Current action and preconditions to check: path_clear

Your task: For each precondition in the list above, predict whether it will hold at this action.

Consider the current scene as observed from the mobile robot's camera, and analyze the predicted future states of all dynamic agents (e.g., people, animals, vehicles, or any moving entities) within the NEXT SECOND.

IMPORTANT: Only answer "very likely" if you are absolutely certain—based on strong, clear evidence—that a dynamic agent will violate the precondition in the predicted future state. Do NOT answer "very likely" for unlikely, ambiguous, or low-probability risks.

Ask yourself for each precondition: Is there a high probability, with clear and convincing evidence, that the predicted future states of any dynamic agent will interfere with the predicted future state of the currently executing action within the NEXT SECOND, causing that precondition to fail?

Assess the risk level based on these predictions. Use "likely" or "very likely" if motions create a clear risk of interference.

Use "neutral" or "improbable" if agents are nearby but their predicted paths are clearly diverging or non-conflicting.

Failure Risk Categories: "very improbable", "improbable", "neutral", "likely", "very likely"

Answer Format: Output ONLY the probability_of_failure value from these categories: "very improbable", "improbable", "neutral", "likely", "very likely"

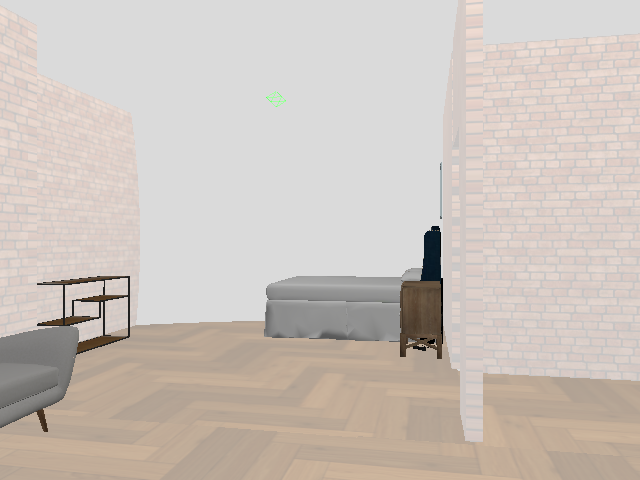

Answer: very improbable